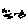
Label: zigzag